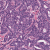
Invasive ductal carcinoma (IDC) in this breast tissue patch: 1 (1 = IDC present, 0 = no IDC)